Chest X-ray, AP view. Patient: 35 years old, sex F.
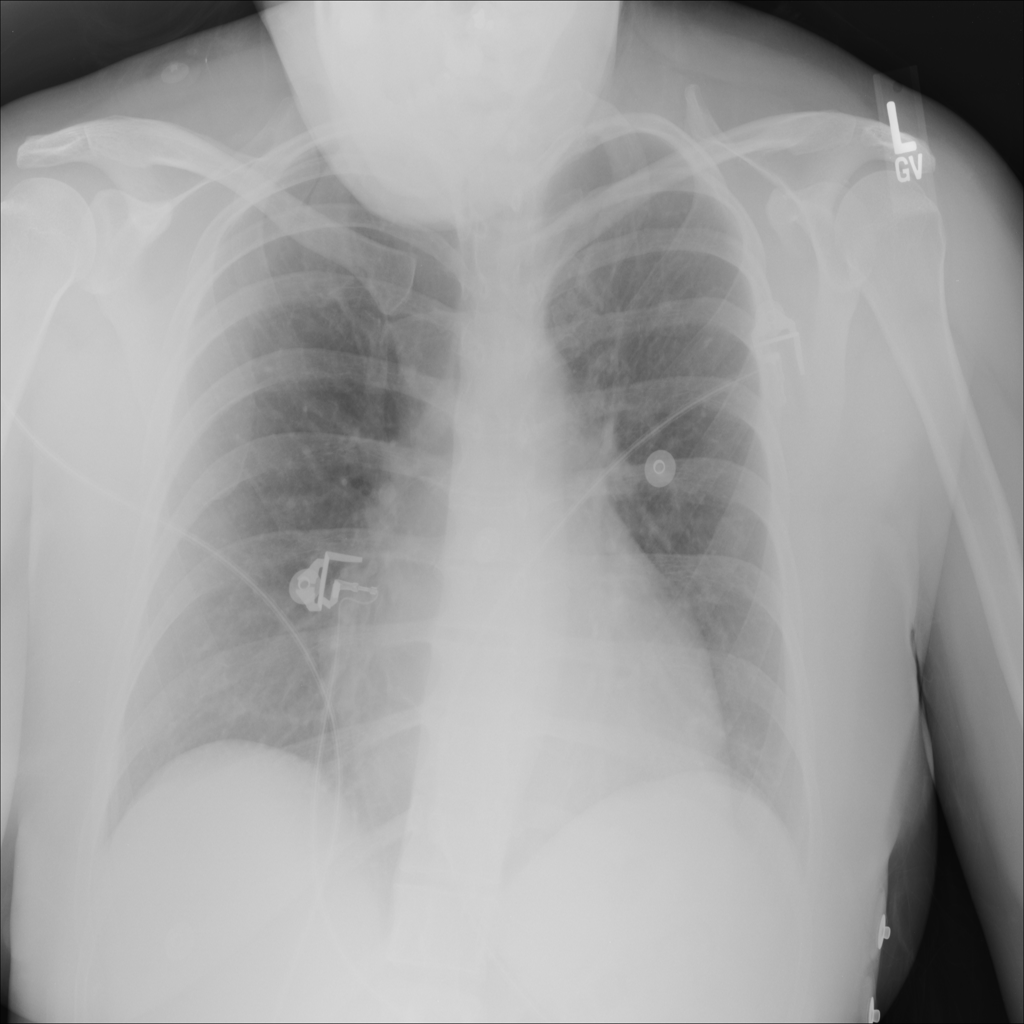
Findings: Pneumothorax